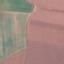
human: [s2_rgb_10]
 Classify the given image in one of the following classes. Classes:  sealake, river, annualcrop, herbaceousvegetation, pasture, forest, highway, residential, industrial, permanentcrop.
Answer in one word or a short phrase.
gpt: AnnualCrop